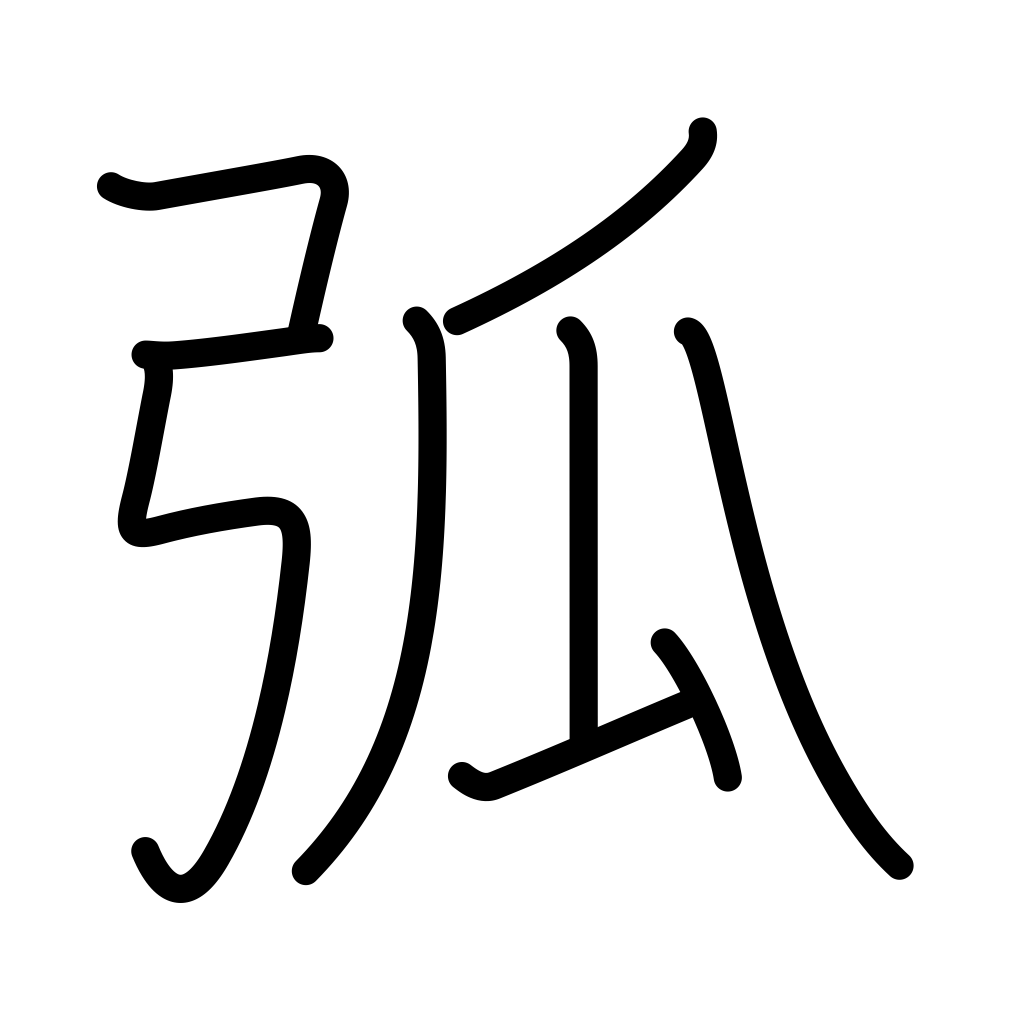
Meaning: arc, arch, bow